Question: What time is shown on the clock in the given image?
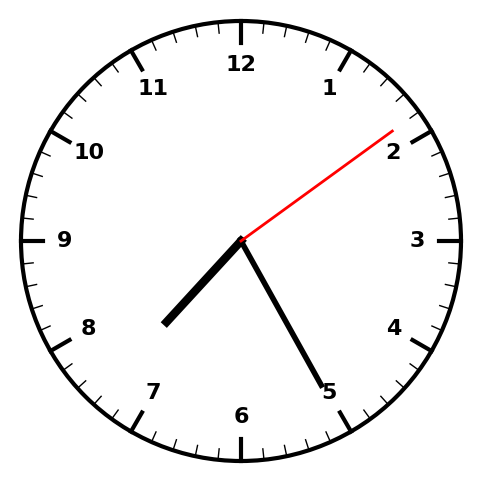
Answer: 07:25:09